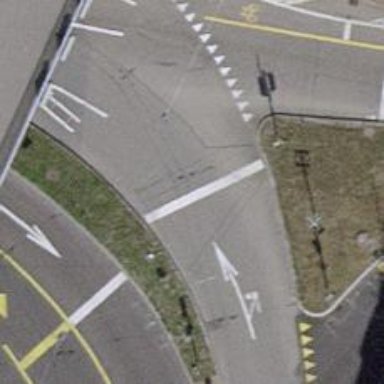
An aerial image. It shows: Road with traffic signals.